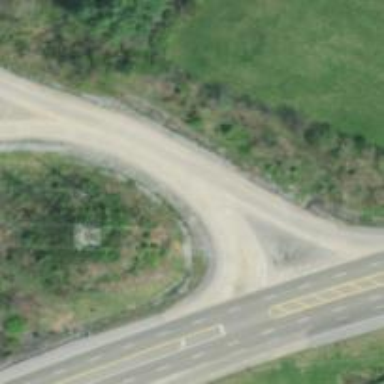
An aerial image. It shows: Trunk link highway.